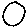
Label: circle